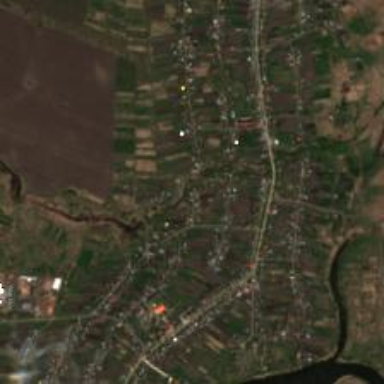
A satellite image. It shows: Village area.